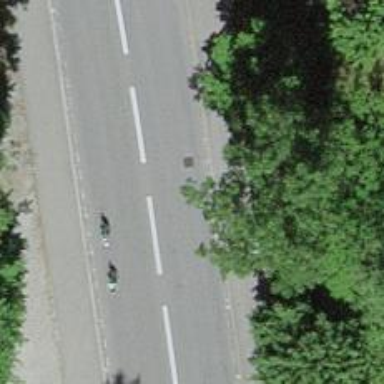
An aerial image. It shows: Secondary road with asphalt surface. It has lanes for both sidewalk and cycleway.